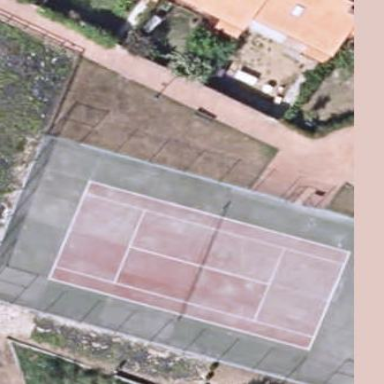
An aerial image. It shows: Concrete tennis court in leisure land pitch.